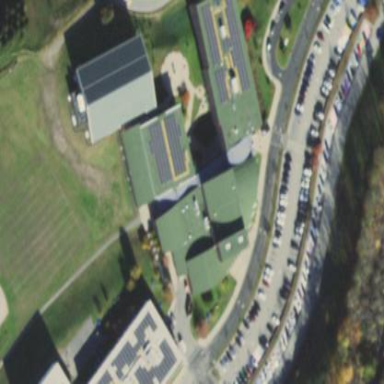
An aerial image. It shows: School building.